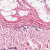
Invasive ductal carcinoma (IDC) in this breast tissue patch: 0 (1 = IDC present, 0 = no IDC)